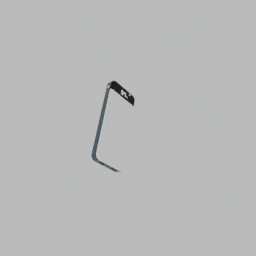
Label: electronics